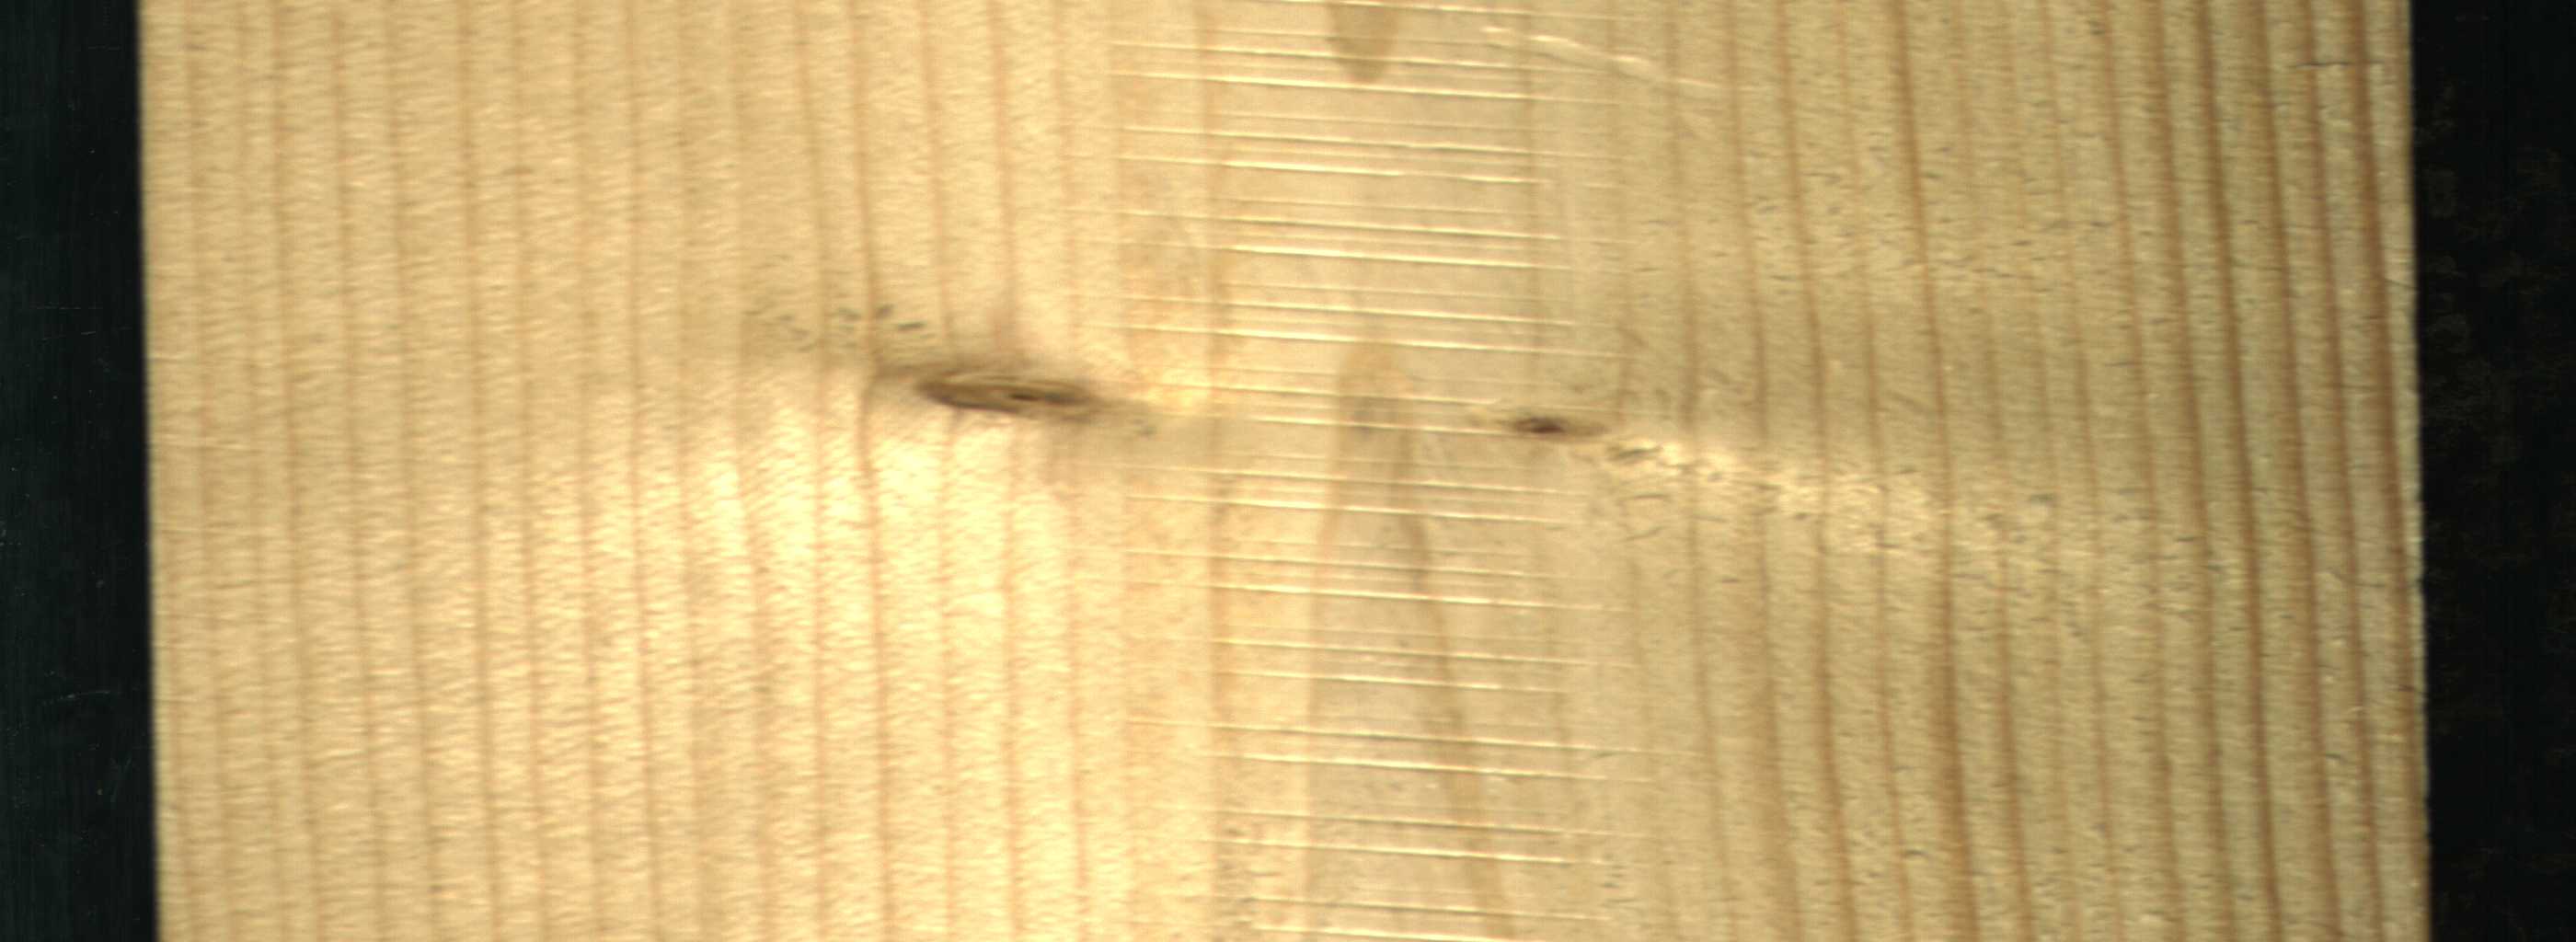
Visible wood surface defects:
Live_Knot
Live_Knot